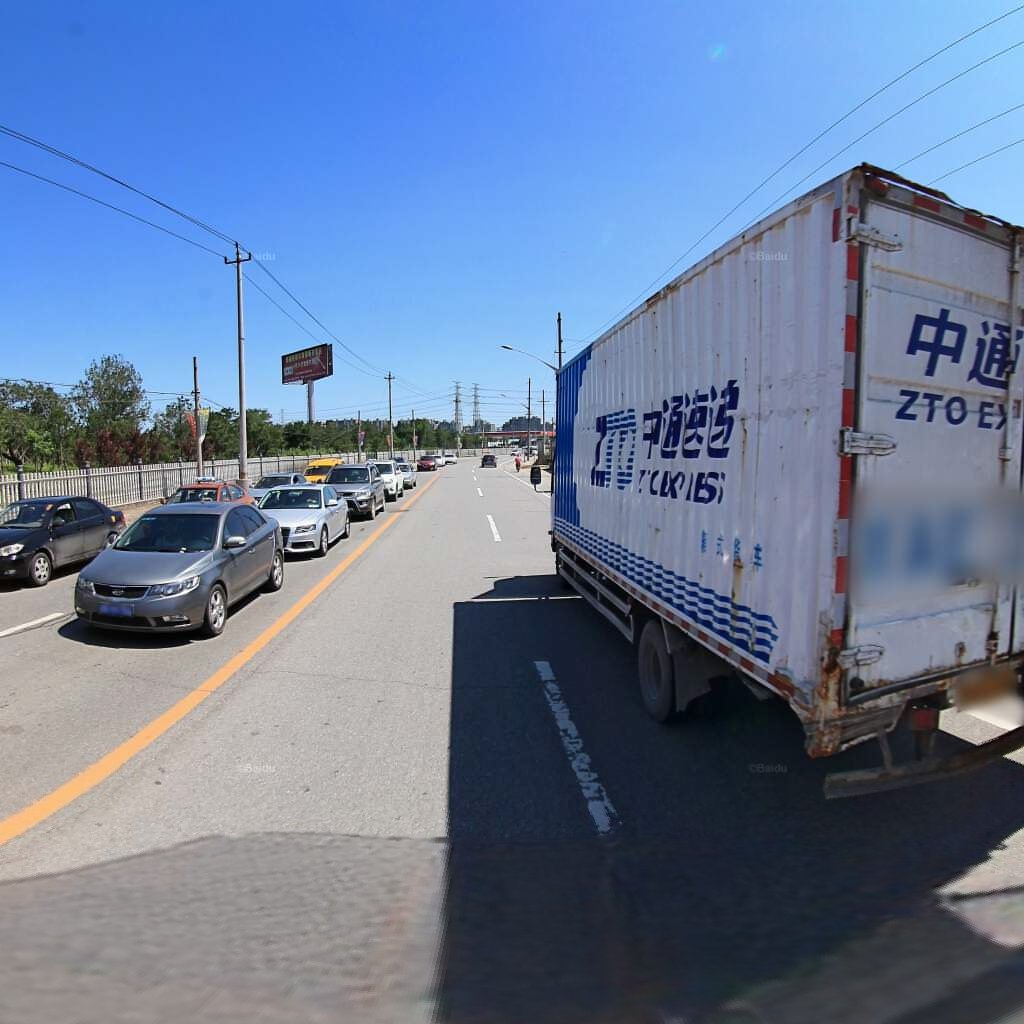
Region: Chaoyang
Road damage annotations: transverse crack, transverse crack, longitudinal crack